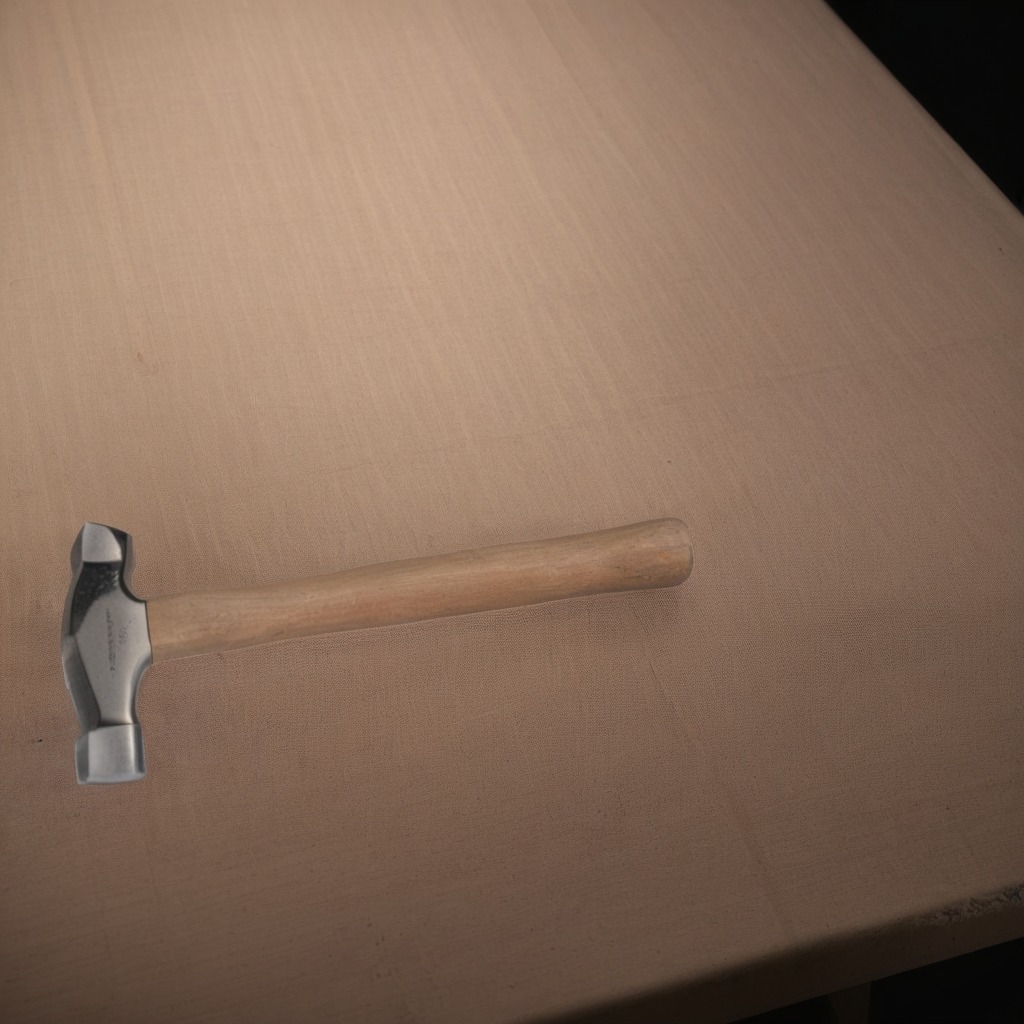
A hammer lying on a wooden table inside a workshop at night with soft shadows beneath the cloth